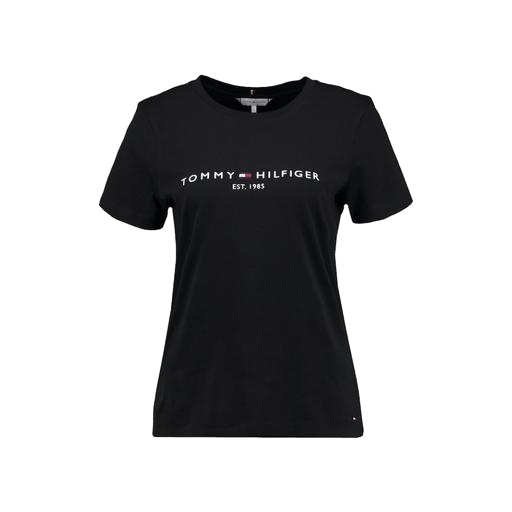
t-shirt twist graphic, th shirt, t-shirt logo, white background